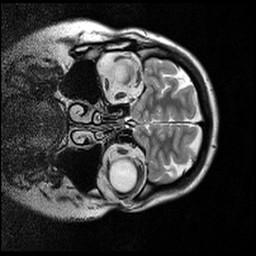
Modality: T2w
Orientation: coronal
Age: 32
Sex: female
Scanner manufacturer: siemens
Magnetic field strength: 3 T
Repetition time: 7 s
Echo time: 0.085 s